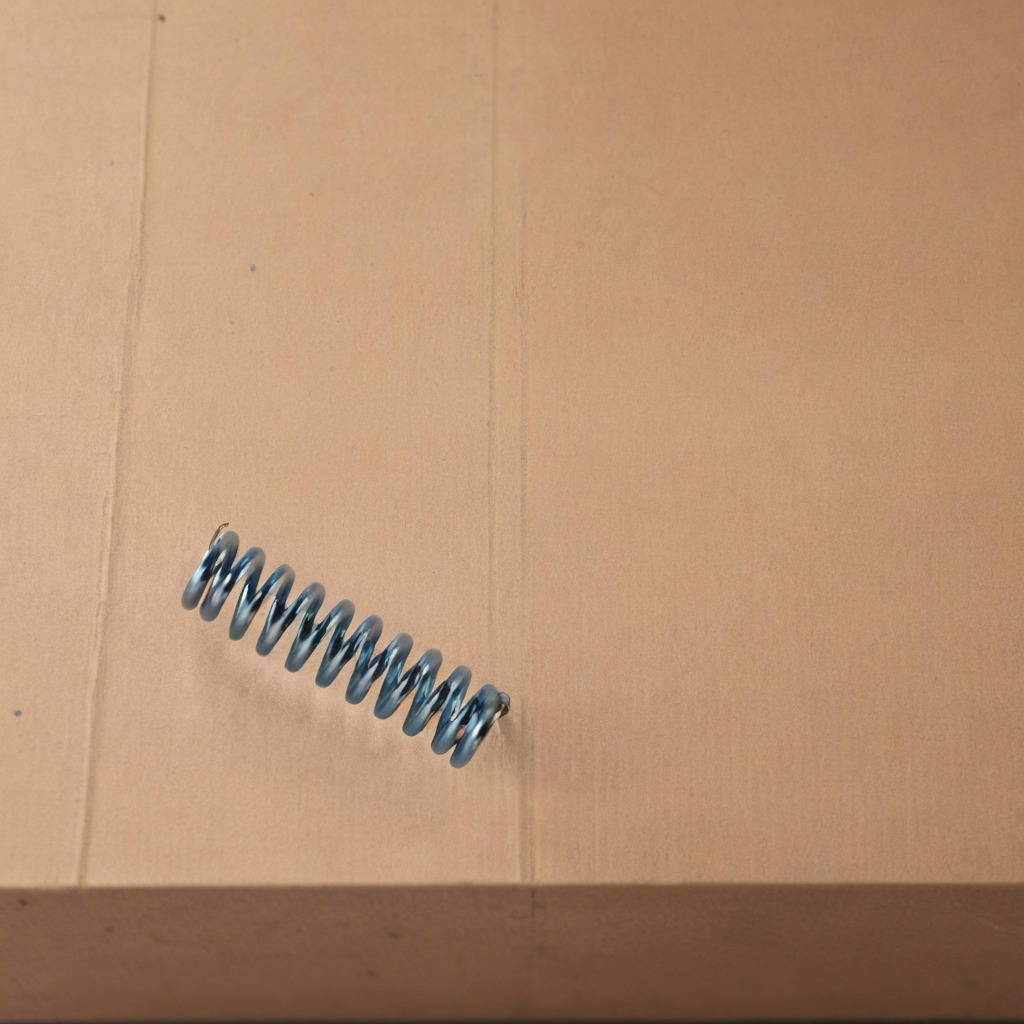
A coiled metal spring lies on the cardboard box surface.